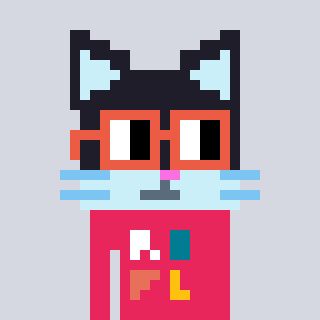
a pixel art character with square orange glasses, a cat-shaped head and a redpinkish-colored body on a cool background